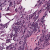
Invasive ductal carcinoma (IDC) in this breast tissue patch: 1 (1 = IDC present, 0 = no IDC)